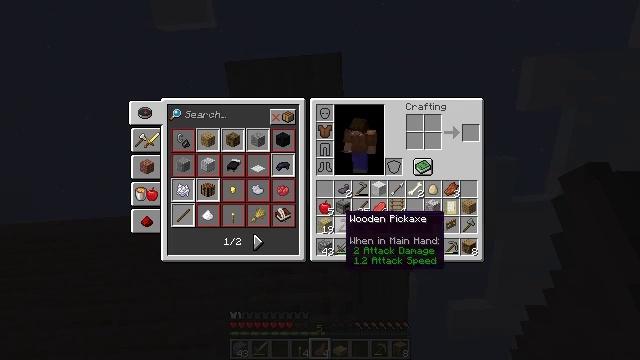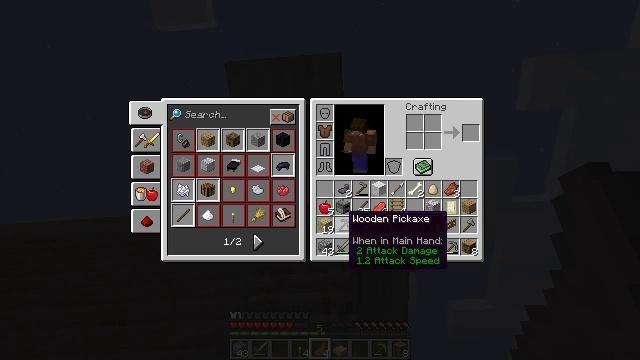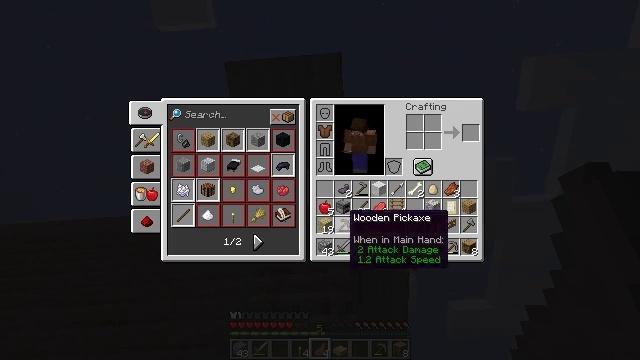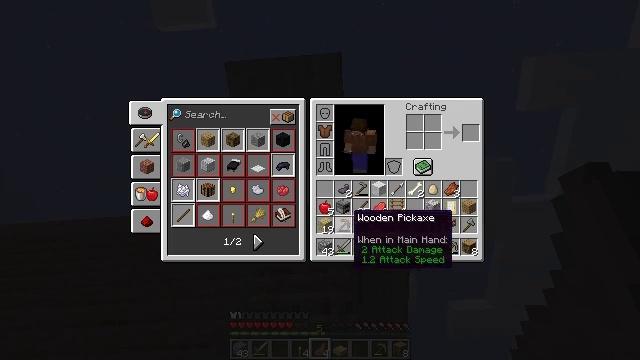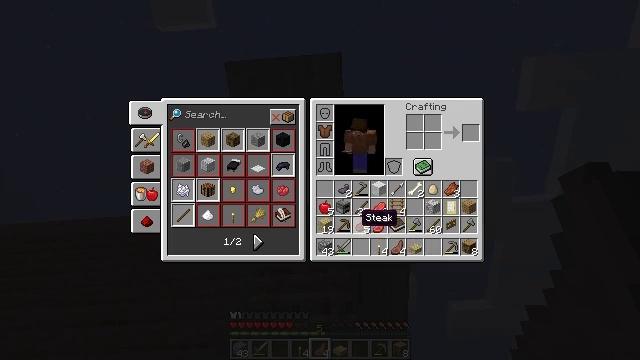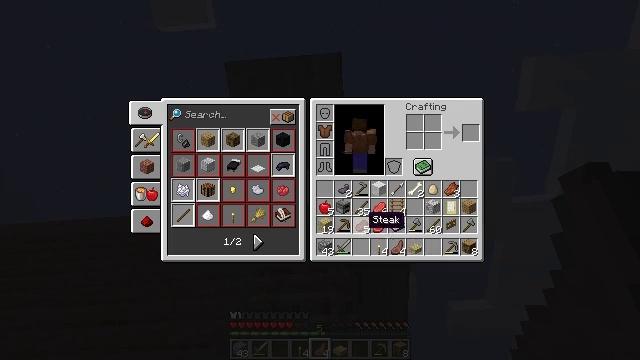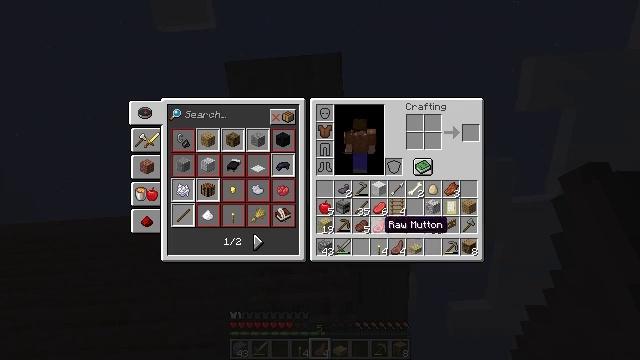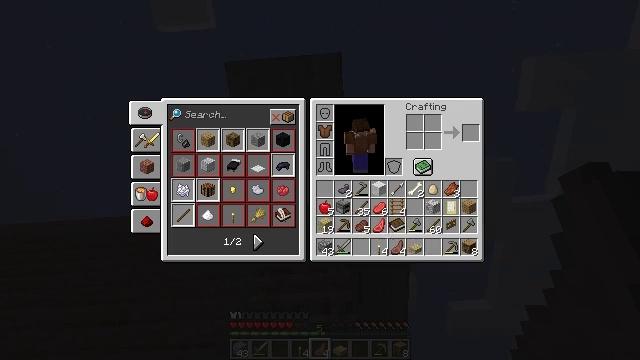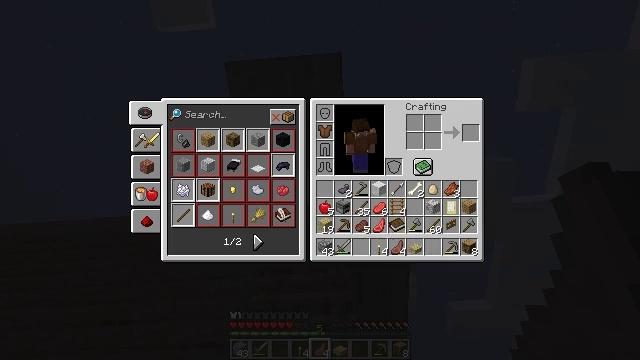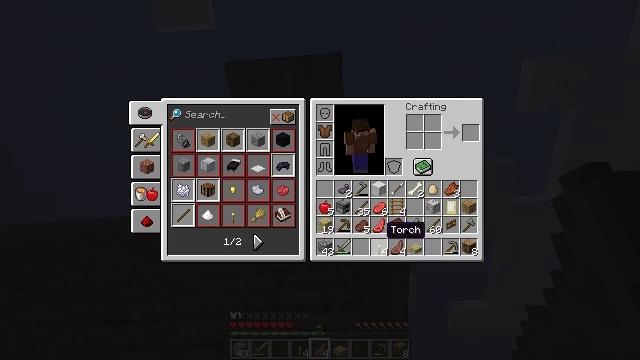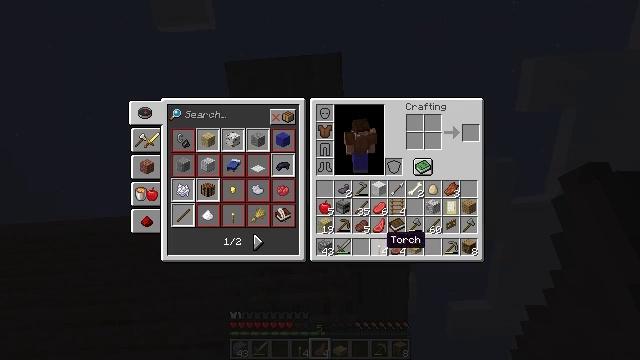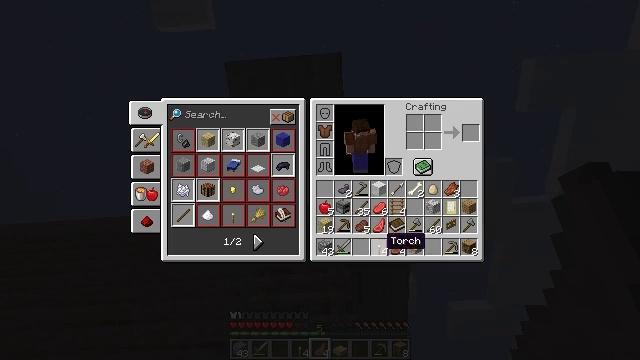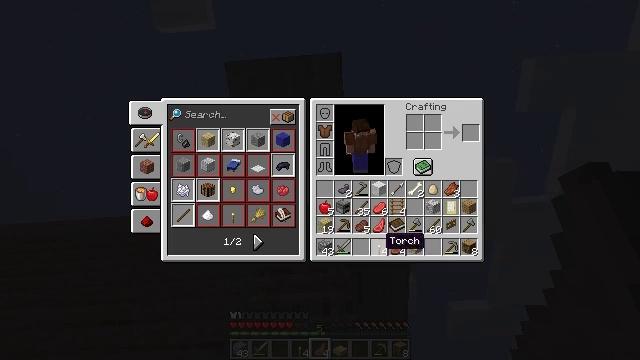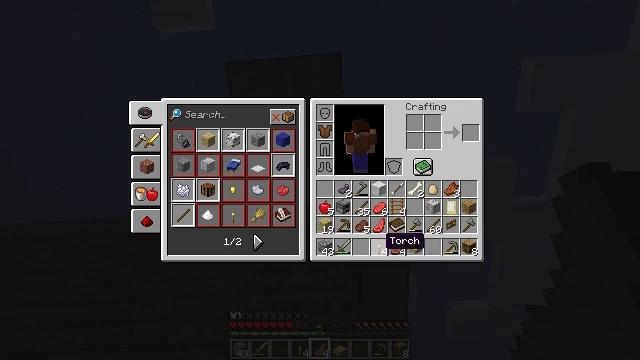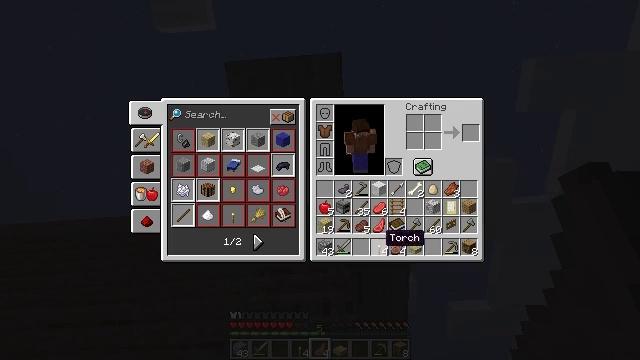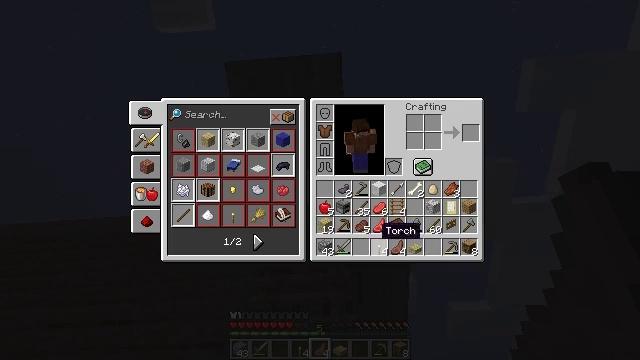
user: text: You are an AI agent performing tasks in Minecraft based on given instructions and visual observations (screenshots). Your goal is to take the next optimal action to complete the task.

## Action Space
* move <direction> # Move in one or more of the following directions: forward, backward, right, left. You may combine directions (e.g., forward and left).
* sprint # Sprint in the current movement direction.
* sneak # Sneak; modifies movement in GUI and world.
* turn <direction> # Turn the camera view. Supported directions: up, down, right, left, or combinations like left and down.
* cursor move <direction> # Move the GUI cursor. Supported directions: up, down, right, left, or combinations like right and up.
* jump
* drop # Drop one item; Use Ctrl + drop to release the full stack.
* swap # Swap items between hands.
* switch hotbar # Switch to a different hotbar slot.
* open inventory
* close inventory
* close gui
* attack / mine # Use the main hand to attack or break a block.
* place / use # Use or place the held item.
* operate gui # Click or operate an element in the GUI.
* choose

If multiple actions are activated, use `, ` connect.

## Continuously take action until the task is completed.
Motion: motion action
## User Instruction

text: Mine birch slab from a built structure.
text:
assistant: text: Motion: no_op
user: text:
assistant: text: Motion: no_op
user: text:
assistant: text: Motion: no_op
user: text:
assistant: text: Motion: cursor move right
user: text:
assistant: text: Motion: cursor move right
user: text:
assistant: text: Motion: cursor move right
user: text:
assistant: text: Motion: no_op
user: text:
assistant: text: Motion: no_op
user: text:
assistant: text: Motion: no_op
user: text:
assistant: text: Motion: cursor move down
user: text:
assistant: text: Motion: no_op
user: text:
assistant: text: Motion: no_op
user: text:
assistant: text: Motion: no_op
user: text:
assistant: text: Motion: no_op
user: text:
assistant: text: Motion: cursor move up
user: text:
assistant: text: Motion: cursor move up
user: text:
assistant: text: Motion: cursor move up
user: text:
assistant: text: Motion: cursor move up
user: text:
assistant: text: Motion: no_op
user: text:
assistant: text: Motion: no_op
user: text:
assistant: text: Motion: no_op
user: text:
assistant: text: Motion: no_op
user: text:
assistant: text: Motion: no_op
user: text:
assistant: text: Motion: no_op
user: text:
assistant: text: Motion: no_op
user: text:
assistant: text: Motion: no_op
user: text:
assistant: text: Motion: cursor move right
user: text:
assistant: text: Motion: cursor move right
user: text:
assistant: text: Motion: cursor move right and down
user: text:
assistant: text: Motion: cursor move right and down